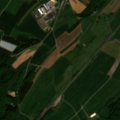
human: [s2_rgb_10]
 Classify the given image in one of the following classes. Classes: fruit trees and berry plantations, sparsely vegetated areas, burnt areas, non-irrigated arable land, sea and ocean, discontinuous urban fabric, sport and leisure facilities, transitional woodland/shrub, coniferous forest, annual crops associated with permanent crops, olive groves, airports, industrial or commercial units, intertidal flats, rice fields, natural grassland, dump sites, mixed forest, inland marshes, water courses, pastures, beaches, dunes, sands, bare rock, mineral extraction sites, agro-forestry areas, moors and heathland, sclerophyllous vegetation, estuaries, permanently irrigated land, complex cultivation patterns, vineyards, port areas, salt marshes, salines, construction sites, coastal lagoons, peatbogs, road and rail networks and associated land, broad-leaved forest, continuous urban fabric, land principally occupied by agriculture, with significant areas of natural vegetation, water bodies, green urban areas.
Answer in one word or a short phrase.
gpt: discontinuous urban fabric, non-irrigated arable land, pastures, broad-leaved forest